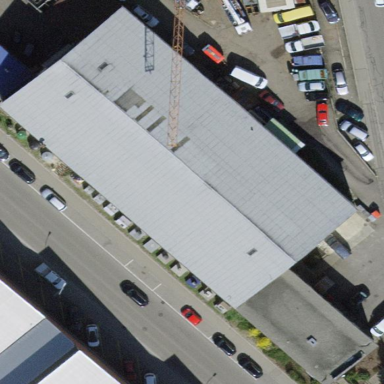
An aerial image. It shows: Industrial building.